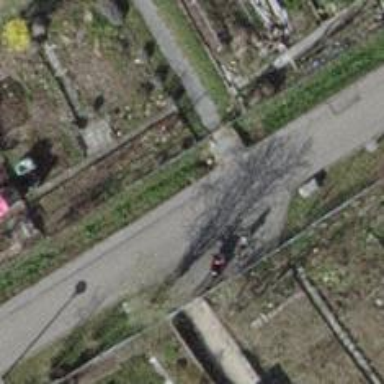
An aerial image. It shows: Asphalt alley used as service road.